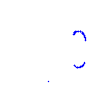
Particle: proton